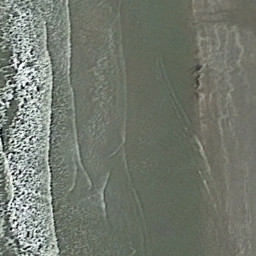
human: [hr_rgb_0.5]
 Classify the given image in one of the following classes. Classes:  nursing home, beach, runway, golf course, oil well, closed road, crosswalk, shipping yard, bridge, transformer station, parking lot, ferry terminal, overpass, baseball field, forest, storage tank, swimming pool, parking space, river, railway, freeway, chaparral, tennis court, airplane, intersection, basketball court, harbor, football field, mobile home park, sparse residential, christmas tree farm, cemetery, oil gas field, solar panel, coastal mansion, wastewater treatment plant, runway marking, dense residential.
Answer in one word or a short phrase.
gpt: beach